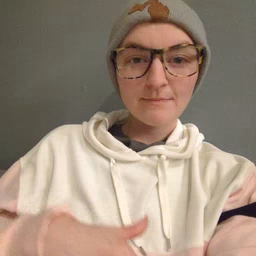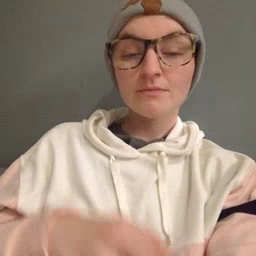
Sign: jump